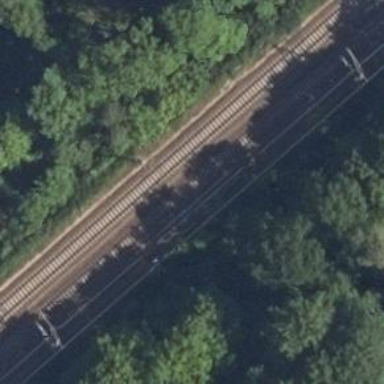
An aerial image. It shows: Railway track with contact lines for electrification.